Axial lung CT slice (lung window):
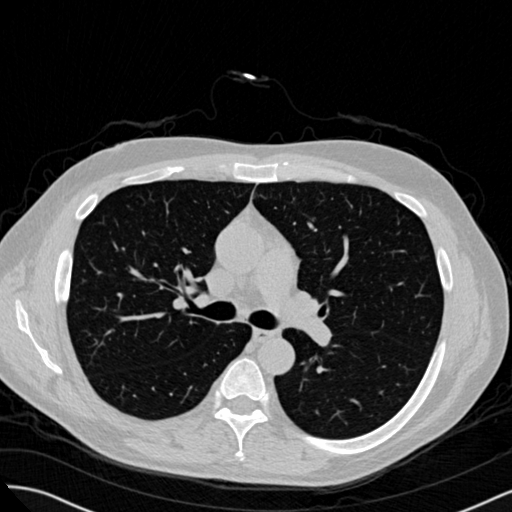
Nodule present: no